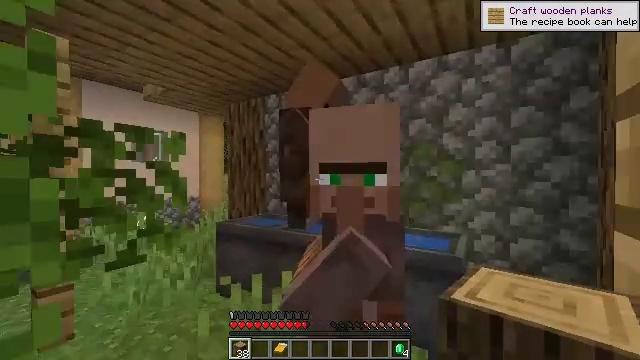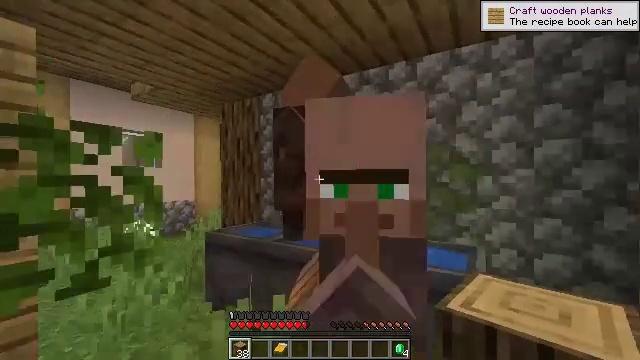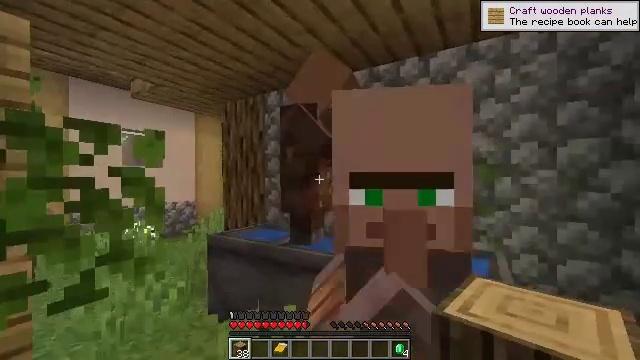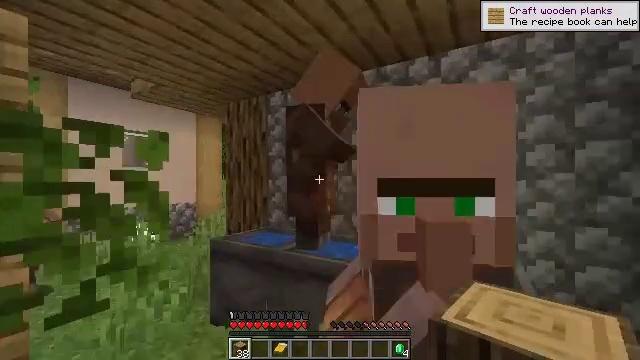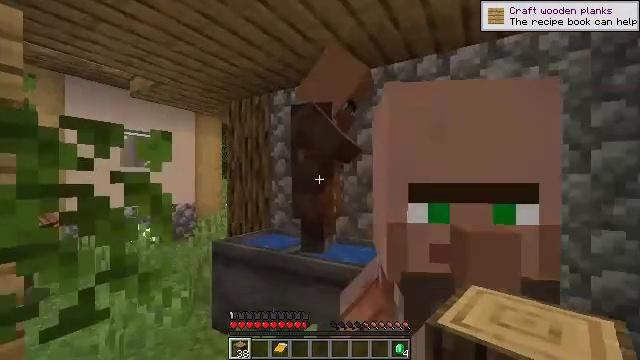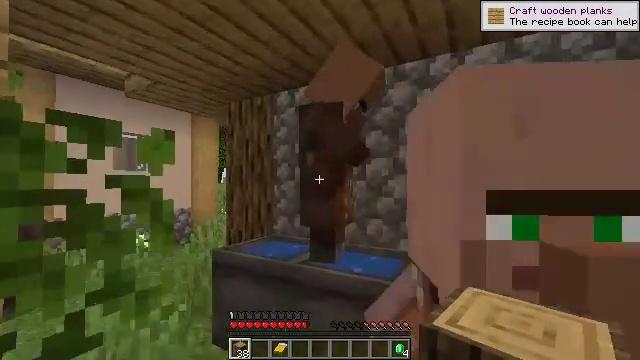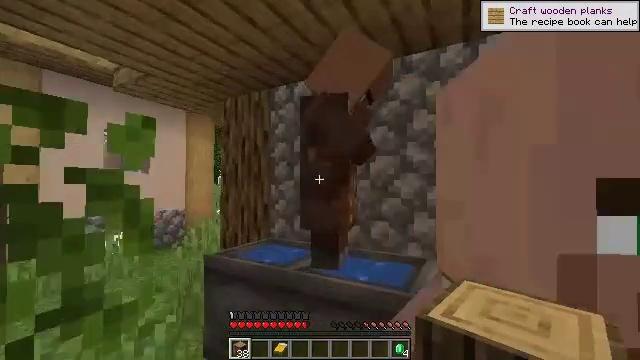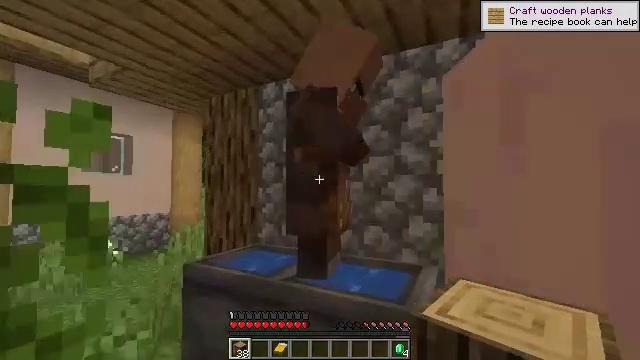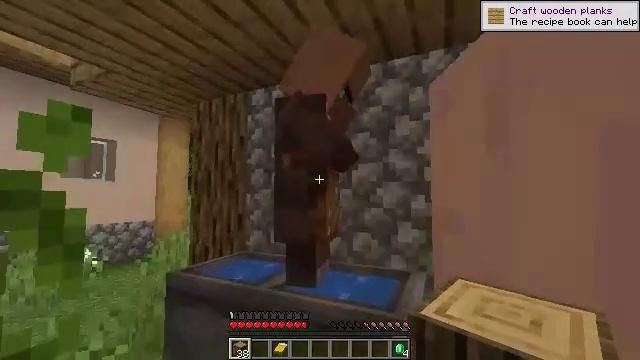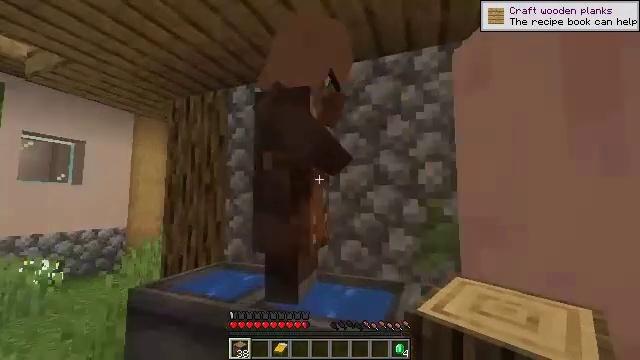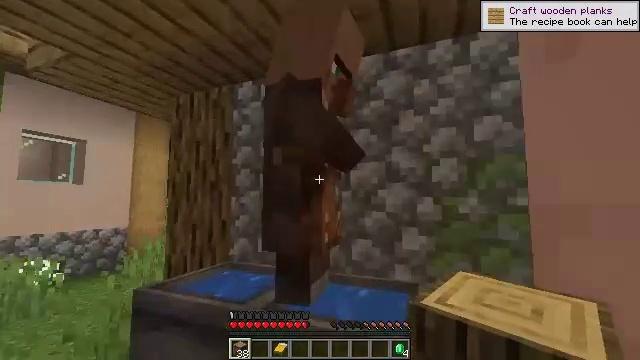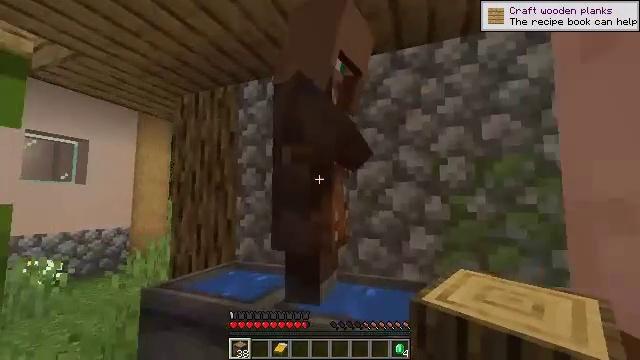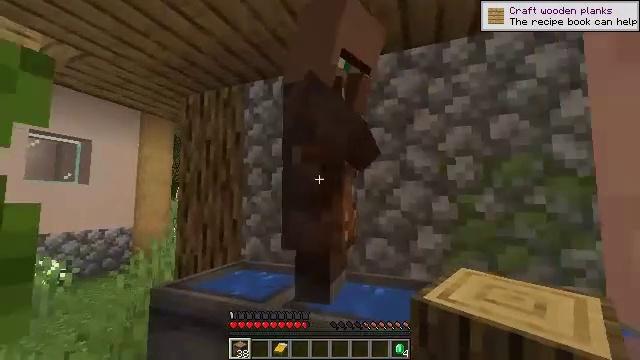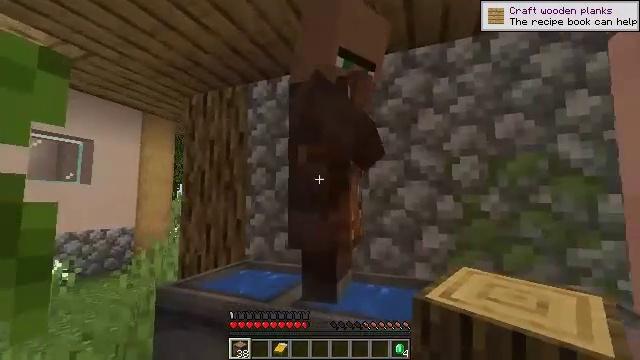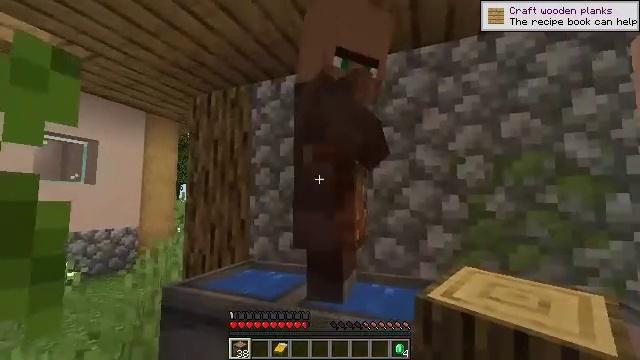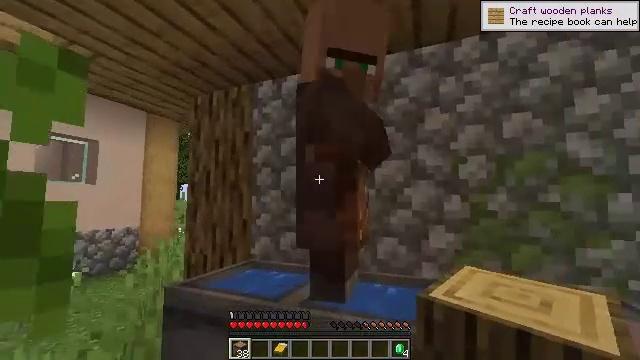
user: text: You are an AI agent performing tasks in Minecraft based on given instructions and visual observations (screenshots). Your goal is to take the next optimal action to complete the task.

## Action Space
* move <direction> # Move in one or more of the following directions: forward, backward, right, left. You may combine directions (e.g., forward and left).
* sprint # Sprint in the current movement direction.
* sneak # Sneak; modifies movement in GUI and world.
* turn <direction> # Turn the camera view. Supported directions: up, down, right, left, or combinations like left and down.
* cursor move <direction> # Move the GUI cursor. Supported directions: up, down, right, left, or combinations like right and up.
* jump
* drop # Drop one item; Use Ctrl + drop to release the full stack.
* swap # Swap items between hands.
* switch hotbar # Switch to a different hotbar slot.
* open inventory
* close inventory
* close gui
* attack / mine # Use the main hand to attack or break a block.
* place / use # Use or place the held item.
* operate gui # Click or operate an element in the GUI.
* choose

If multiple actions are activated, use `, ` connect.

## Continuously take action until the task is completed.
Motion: motion action
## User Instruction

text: Collect a hay block for crafting.
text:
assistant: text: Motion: move forward
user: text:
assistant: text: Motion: move forward and move left
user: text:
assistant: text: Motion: move forward and move left
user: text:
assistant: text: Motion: move forward and move left
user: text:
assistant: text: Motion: move forward and move left, turn right
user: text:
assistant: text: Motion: move forward
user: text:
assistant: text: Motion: move forward, turn right
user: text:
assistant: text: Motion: move forward, turn right and up
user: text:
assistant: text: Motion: turn right and up
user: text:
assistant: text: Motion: no_op
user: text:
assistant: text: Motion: no_op
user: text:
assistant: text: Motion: no_op
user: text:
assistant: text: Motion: no_op
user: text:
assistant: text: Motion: no_op
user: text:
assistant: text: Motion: no_op
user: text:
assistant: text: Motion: no_op
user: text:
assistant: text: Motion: use / place
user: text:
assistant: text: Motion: use / place
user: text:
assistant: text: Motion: no_op
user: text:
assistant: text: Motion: no_op
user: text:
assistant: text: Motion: no_op
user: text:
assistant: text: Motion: no_op
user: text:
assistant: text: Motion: no_op
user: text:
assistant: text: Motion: no_op
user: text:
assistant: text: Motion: no_op
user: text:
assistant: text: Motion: cursor move left
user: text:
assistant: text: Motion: cursor move left and up
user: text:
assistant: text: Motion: cursor move left and up
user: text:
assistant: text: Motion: cursor move left and up
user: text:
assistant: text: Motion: no_op